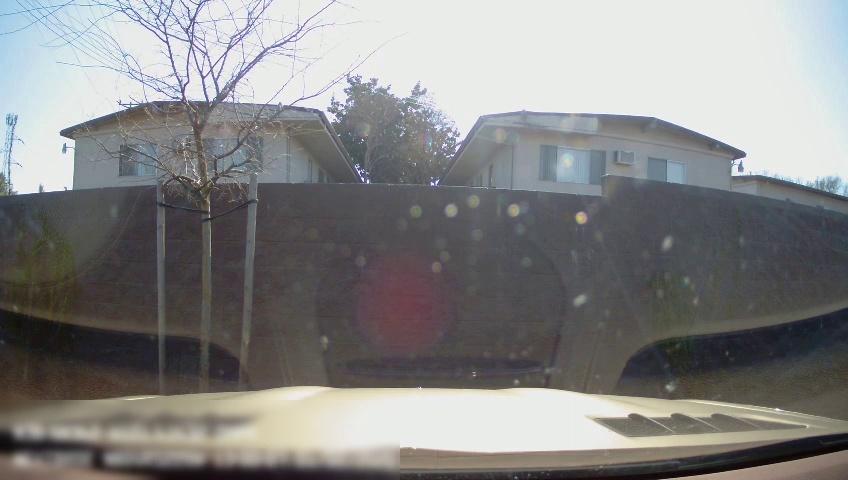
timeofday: Day
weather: Sunny